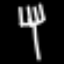
Label: fork